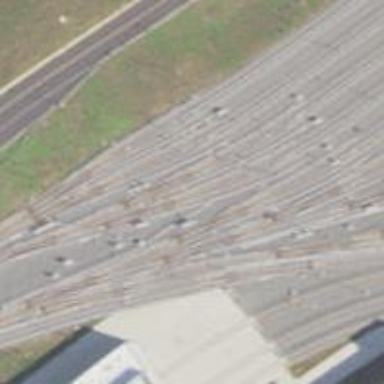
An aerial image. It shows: Electrified rail service yard.